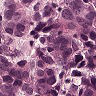
Metastatic tissue present: yes